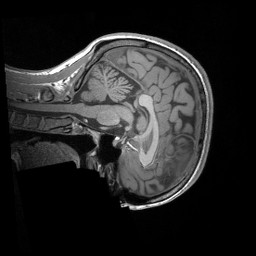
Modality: T1w
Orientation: sagittal
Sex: female
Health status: ill
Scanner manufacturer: siemens
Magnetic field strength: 3 T
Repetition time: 1.66 s
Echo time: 0.00254 s